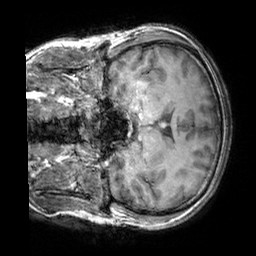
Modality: T1w
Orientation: coronal
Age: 20
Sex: male
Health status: healthy
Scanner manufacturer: siemens
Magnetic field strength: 3 T
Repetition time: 2.3 s
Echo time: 0.00303 s